The plot is a time-scale (wavelet) decomposition of a bearing vibration signal. Based on the visible evidence, which condition applies: normal, inner_race, outer_race, ball?
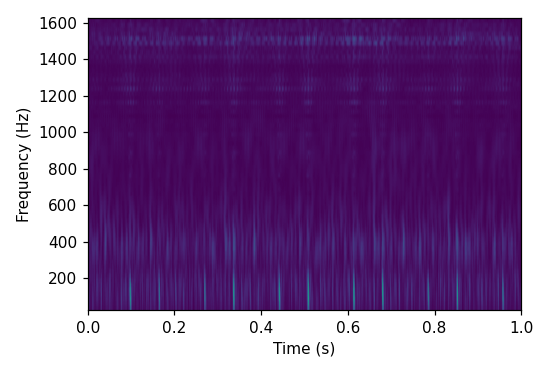
Answer: outer_race